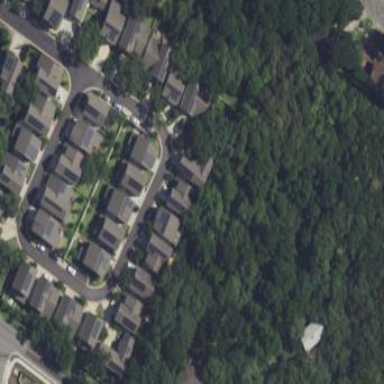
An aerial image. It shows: Residential area consisting of condominiums.